Interaction volume radius: 10 \u00c5
Interaction volume height: 10 \u00c5
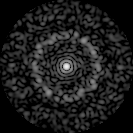
Disorder parameter: 0.7982